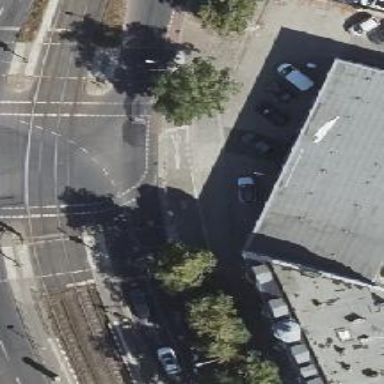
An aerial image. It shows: Cycleway with asphalt surface. There is crossing with traffic signals for cyclists.